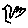
Label: bird